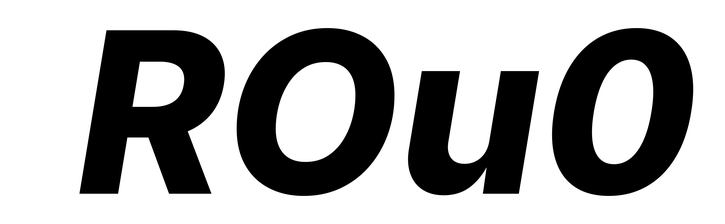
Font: Inter-Italic_ExtraBold_Italic